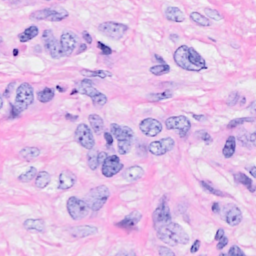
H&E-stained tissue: Breast